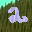
Label: 2